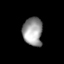
Tissue: lung
Cell type: Epithelial cells
Senescence score: 0.2022
Nuclear area (px): 548
Mean DAPI intensity: 153.418